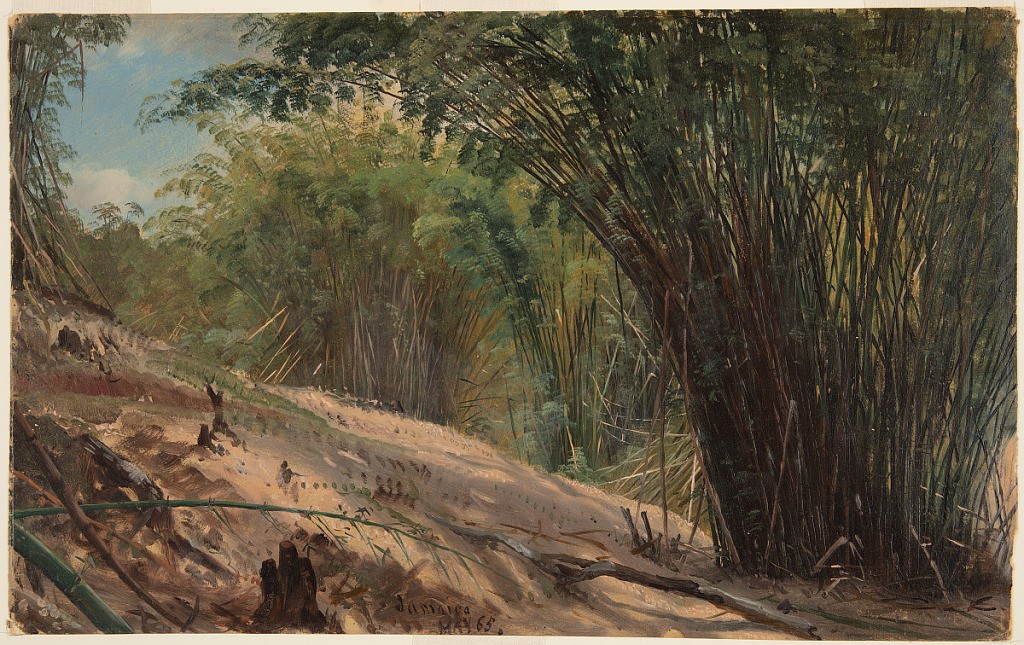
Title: Bamboo Grove, Jamaica
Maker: Frederic Edwin Church, American, 1826–1900
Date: May 1865
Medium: Oil and graphite on paperboard
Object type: Drawing
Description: Landscape sketch showing a view of bamboo groves in the forests of Jamaica. In the foreground at right, a stand of densely packed bamboo plants is shown, with another in the middle distance at center. These groves grow on a dirt or sand slope that gently descends to the right. A curtain of bamboo plants backdrops the scene, while a patch of blue sky peeks through a break in the foliage at upper left.